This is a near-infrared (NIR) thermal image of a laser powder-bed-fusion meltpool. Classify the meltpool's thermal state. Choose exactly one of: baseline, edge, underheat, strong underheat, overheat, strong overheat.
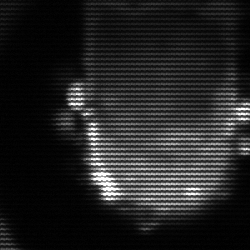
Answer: baseline